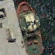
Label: Towing_vessel